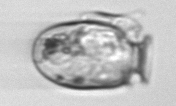
Label: Dinophysis_acuminata